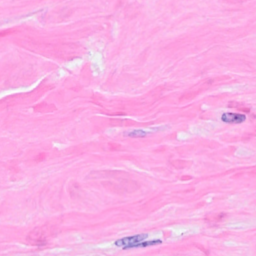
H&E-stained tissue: Breast